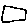
Label: square